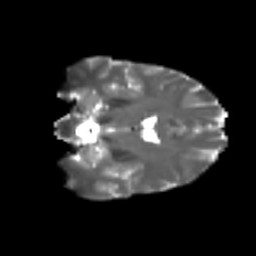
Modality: T2w
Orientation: coronal
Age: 49
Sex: female
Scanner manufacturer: ge
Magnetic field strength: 3 T
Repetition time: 7.8 s
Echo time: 0.0611 s